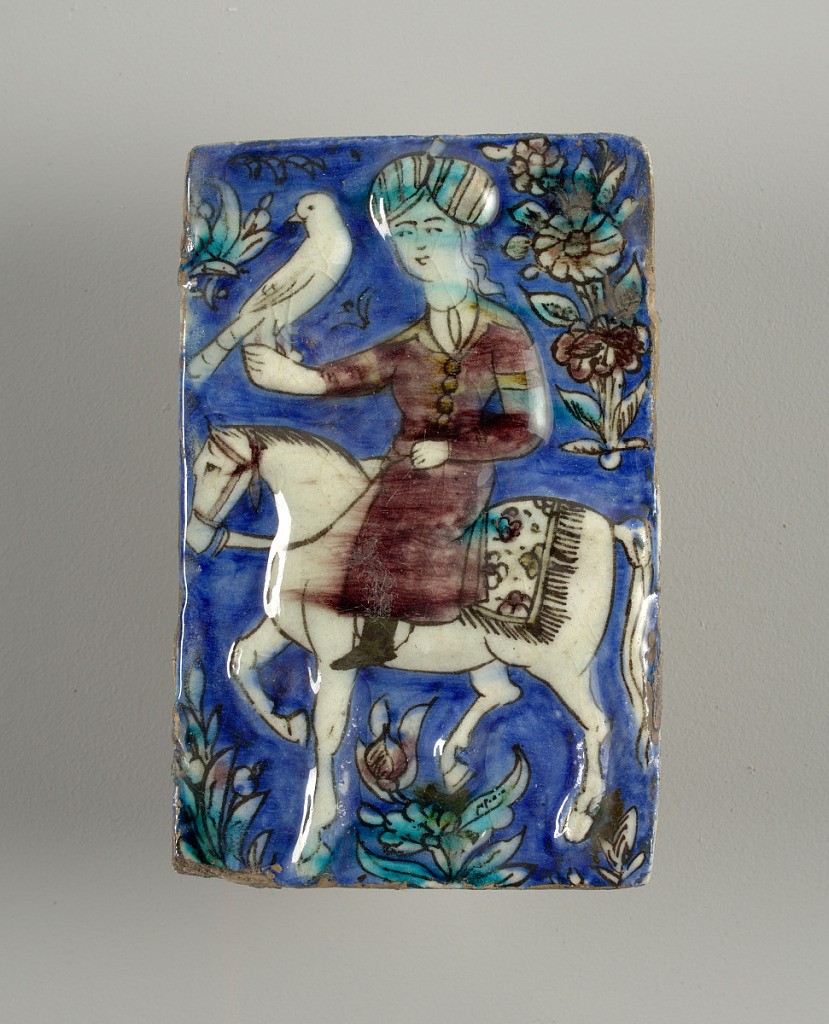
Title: Tile
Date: possibly 17th century
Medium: Glass-glazed earthenware, underglaze decoration
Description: Vertical rectangle. Turbaned figure on white horse directed toward the left, holds white falcon in right hand. Floral ornament at edges. Heavily glazed, the figures penciled in black and standing in relief against blue ground.